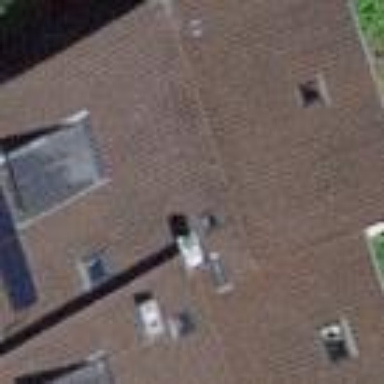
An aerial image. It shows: Residential building.